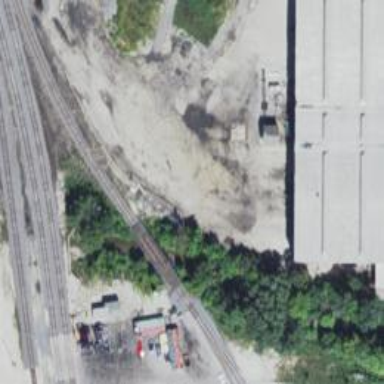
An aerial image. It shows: Abandoned railway yard.